Field crop: maize
Growth stage: 1
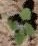
Species: chenopodium